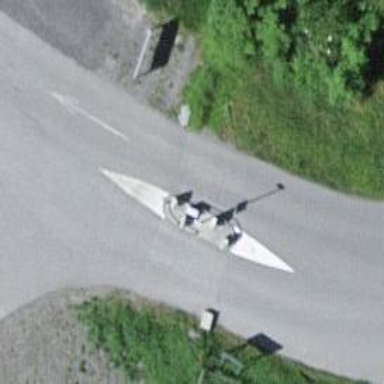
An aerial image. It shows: Lift gate barrier.